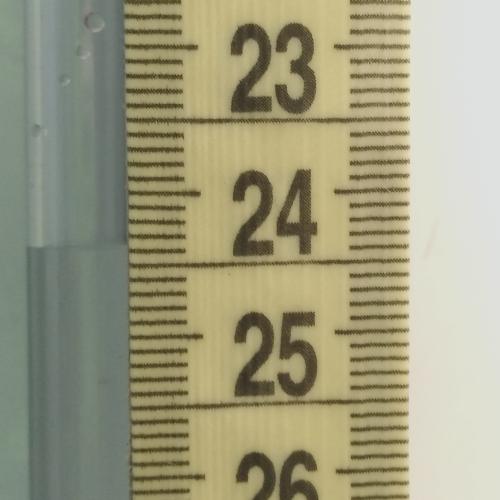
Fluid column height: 24.4 cm